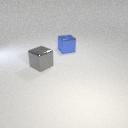
large gray metal cube to the left of large blue metal cube